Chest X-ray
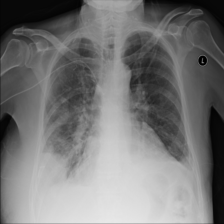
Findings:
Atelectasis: negative
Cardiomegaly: negative
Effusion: negative
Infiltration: positive
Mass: positive
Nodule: negative
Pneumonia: negative
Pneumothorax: negative
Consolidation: negative
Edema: negative
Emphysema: negative
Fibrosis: negative
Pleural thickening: negative
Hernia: negative